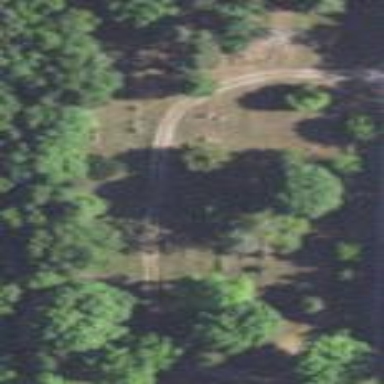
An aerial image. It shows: Cemetery.